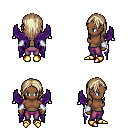
a pixel art fantasy rpg character, female body template, human, dark skin, purple wings, magenta pants, white blonde long hairstyle, white cloth bracers, gold boots, four views (front, back, left, right), 2x2 character sprite sheet, small pixel art, hard edges, no anti-aliasing